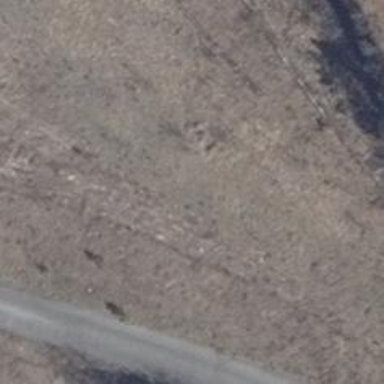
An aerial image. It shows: Abandoned railway.